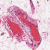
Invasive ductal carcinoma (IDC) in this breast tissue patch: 0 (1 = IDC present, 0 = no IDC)